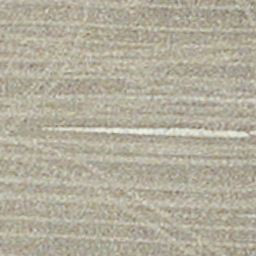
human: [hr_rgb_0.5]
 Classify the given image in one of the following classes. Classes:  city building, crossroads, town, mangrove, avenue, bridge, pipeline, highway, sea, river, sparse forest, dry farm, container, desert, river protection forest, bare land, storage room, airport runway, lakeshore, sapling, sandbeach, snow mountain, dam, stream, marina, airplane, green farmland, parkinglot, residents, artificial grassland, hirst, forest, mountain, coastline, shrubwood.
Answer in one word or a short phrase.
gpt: dry farm